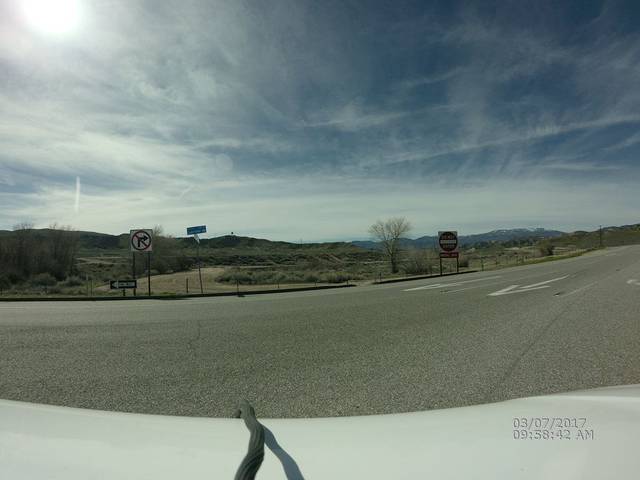
Region: Mexico
Coordinates: 34.774, -118.774